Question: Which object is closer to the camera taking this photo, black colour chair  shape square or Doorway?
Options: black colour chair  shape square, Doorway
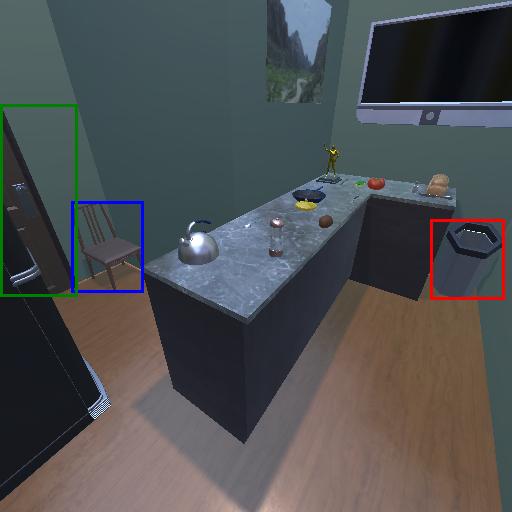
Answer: black colour chair  shape square